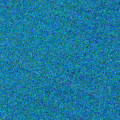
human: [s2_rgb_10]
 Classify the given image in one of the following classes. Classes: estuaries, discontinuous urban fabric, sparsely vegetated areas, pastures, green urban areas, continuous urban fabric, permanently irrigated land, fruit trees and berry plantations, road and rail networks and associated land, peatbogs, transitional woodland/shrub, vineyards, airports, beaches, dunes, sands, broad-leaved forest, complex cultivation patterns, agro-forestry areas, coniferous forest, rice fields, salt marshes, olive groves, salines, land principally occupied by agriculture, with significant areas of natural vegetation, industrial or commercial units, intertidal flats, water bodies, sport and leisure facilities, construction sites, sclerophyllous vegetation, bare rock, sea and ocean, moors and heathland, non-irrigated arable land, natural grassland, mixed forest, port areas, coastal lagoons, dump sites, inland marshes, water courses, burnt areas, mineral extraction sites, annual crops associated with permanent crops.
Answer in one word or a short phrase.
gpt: sea and ocean